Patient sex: M
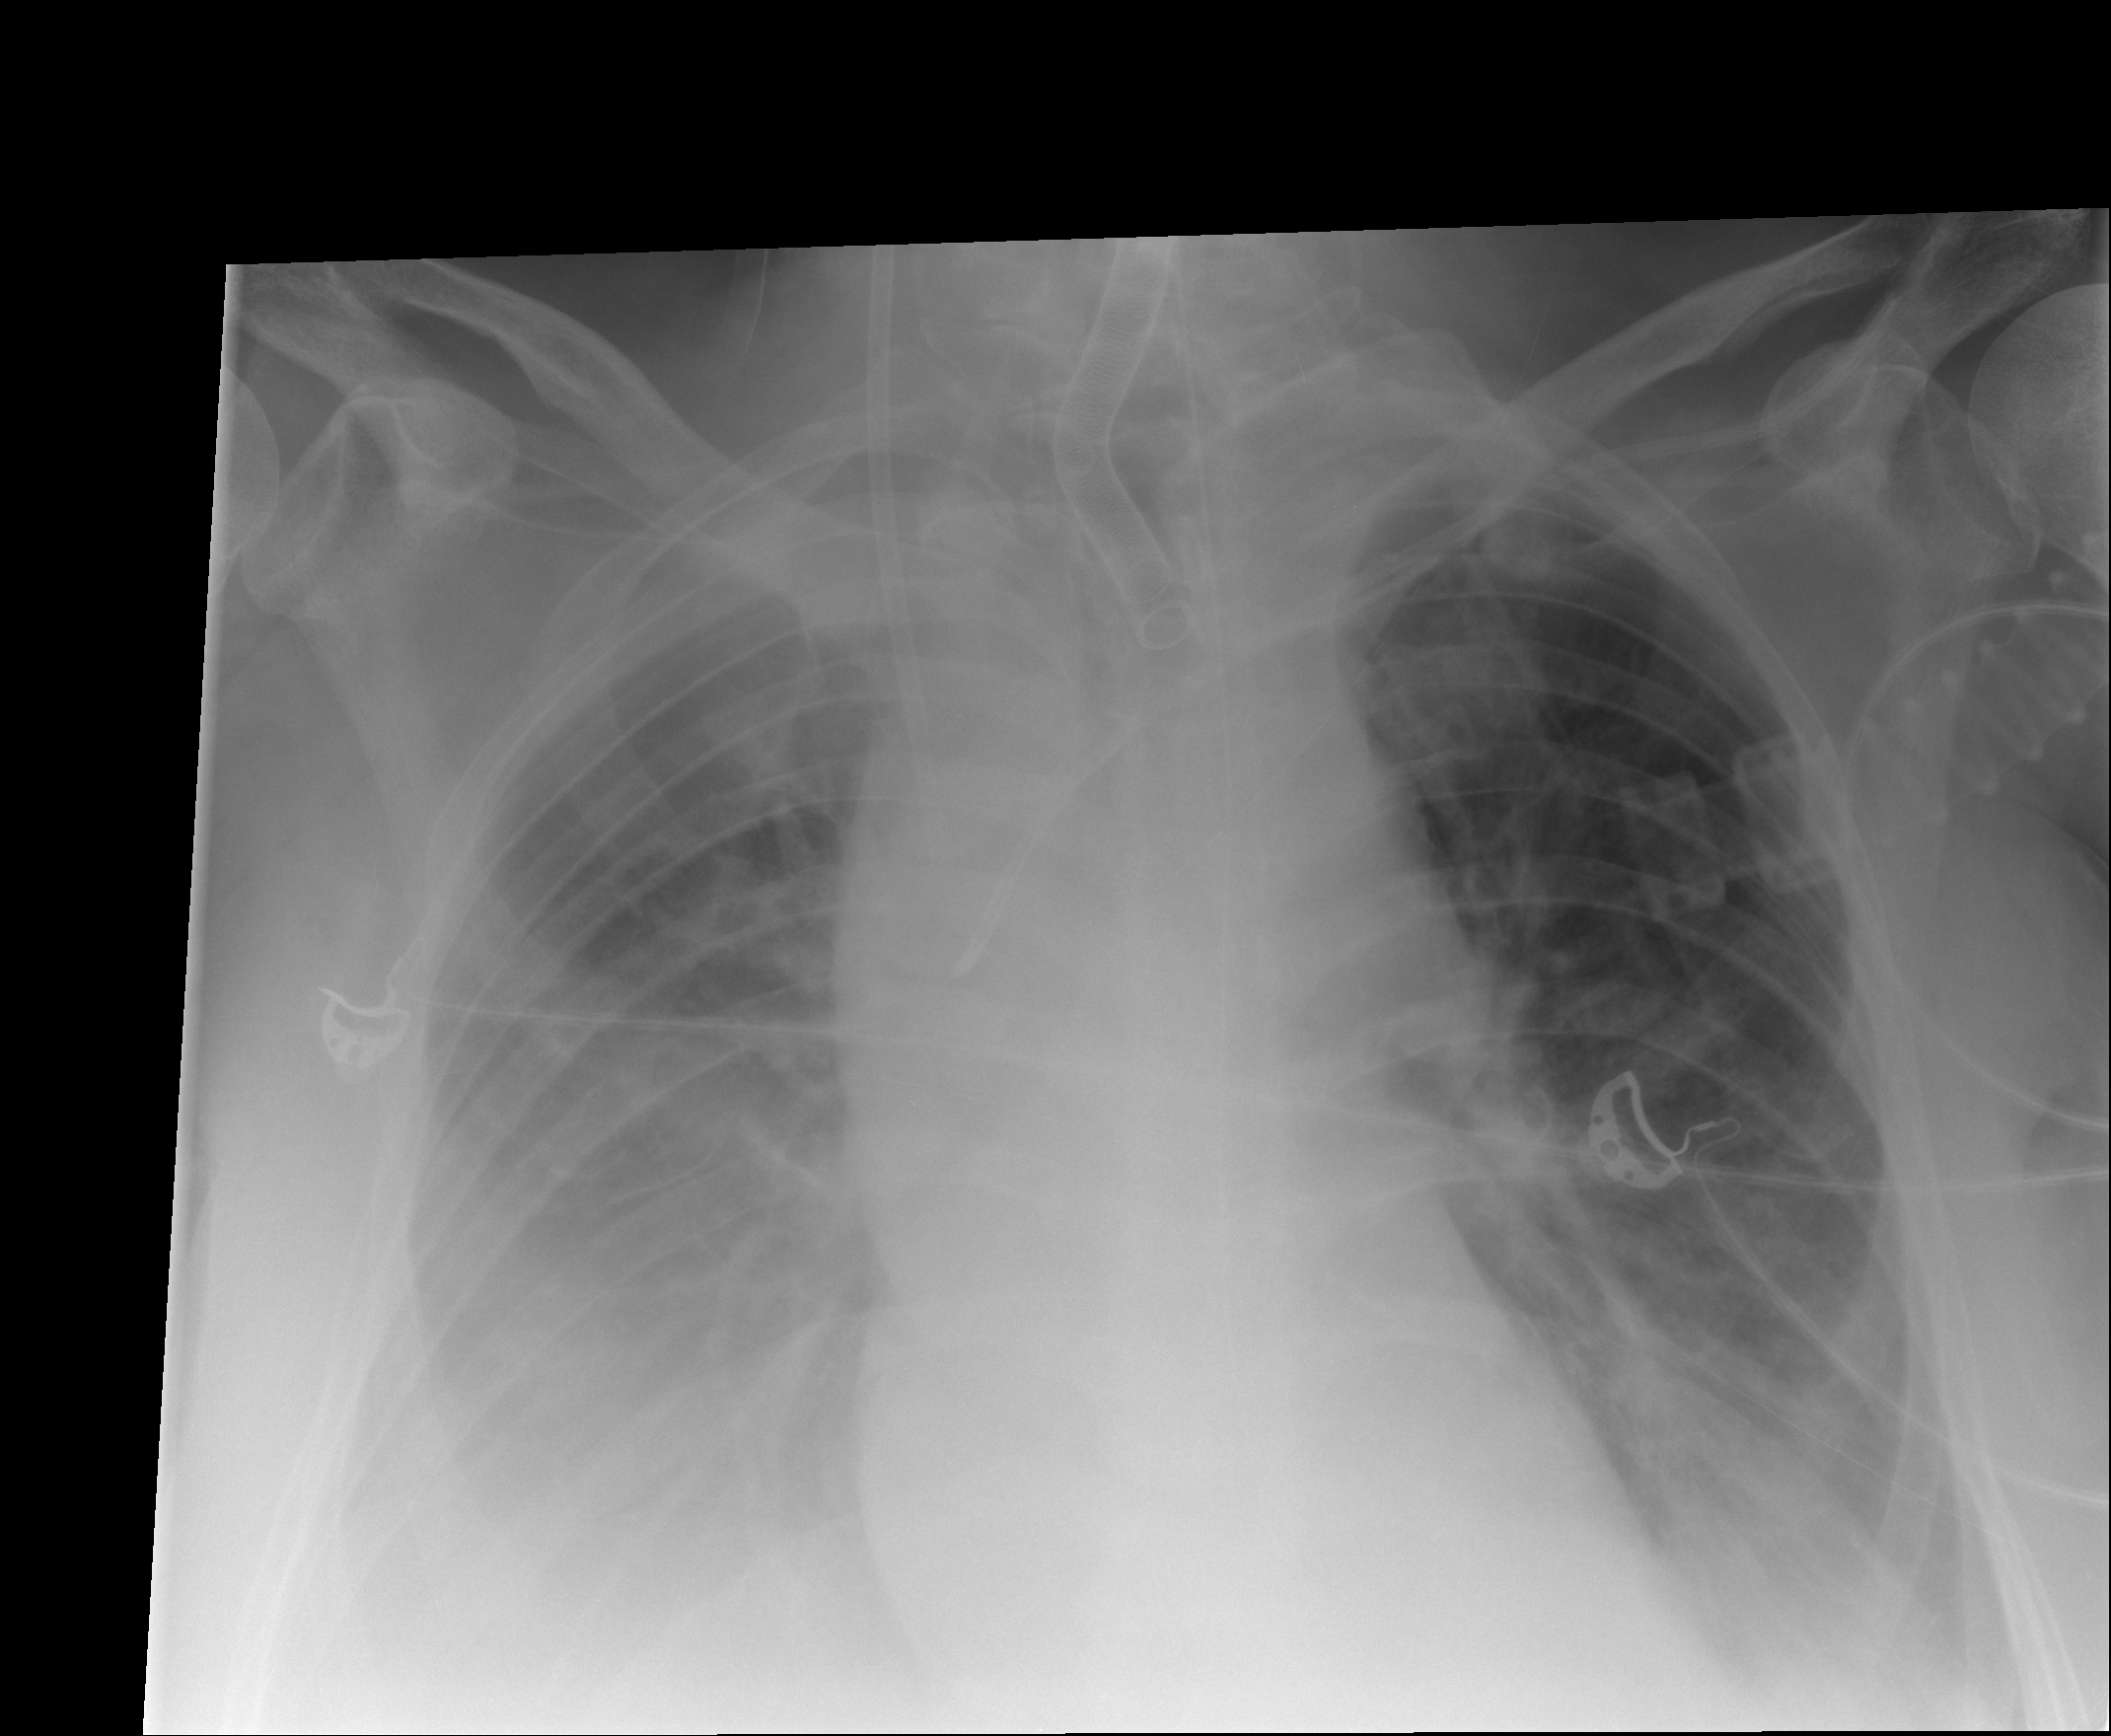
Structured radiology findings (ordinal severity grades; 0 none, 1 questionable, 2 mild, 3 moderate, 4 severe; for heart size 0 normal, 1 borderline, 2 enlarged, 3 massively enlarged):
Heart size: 0
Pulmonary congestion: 1
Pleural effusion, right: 3
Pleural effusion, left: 2
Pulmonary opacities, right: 0
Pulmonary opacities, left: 0
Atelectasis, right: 2
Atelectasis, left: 2